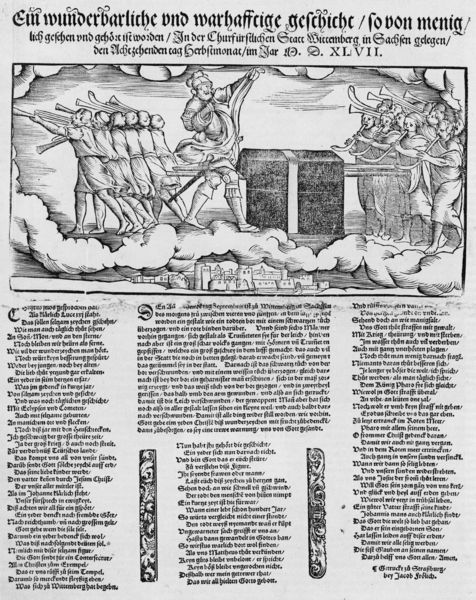
Titel: Ein wunderbarliche vnd warhafftige geschicht
Künstler: Jakob Frölich
Standort: Zürich.
Institution: Wickiana
Schlagwörter: gruppe, himmel, mann, meer, weiß, wolken, frauen, menschen, stadt, grau, holz, männer, schwarz, zeichnung, tuch, wolke, ornament, geschichte, rahmen, bild, mantel, instrumente, musik, schrift, trage, dorf, grafik, graphik, spalten, figuren, könig, inschrift, deutsch, truhe, buch, burg, kreuz, druck, stich, titel, seite, illustration, schwert, text, zeitung, überschrift, kiste, gestalten, buchdruck, kasten, eiß, gedicht, posaunen, trompeten, posaune, david, blasen, schatz, lade, schirft, trompete, druckschrift, seriendruck, bläser, führer, bundeslade, marschall, herold